Question: I was trying to debug a GWT project in intelliJ IDEA 11.
I can test the same project in command line using; ant devmode.
However, after i setup a intelliJ configuration and pressed debug, the page produced was:
'''
HTTP ERROR: 404
NOT_FOUND
RequestURI=/StockWatcher.html
Powered by Jetty://
'''
I am very new to GWT. Can someone help me with this?
Regads
Here is the screenshot:

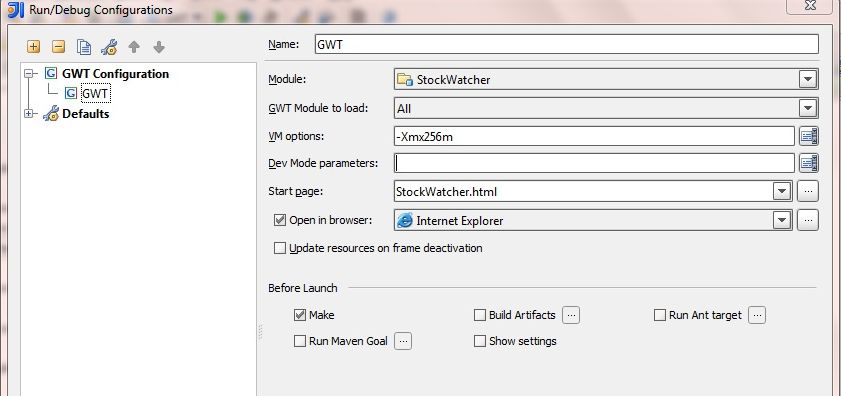
Answer: It's easiest to run a project in Development Mode from a war folder.
1. Create a war folder under the project root.
2. Add war/WEB-INF/web.xml if using RPC
3. Add -war <absolute path to war> to Dev Mode parameters.
4. Run